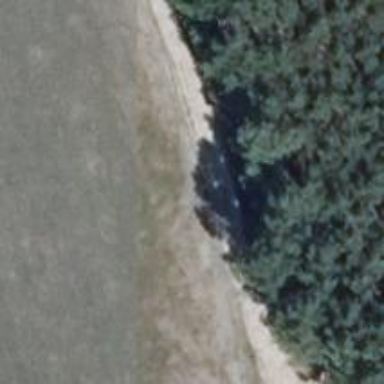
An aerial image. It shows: Sandy track road with grade4 tracktype.